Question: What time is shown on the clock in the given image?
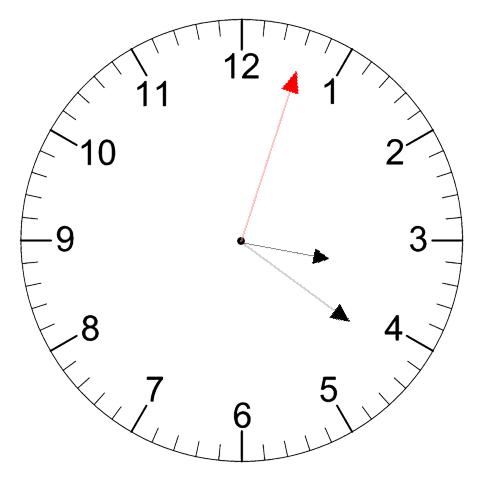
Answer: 03:21:03